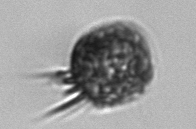
Label: Ciliophora